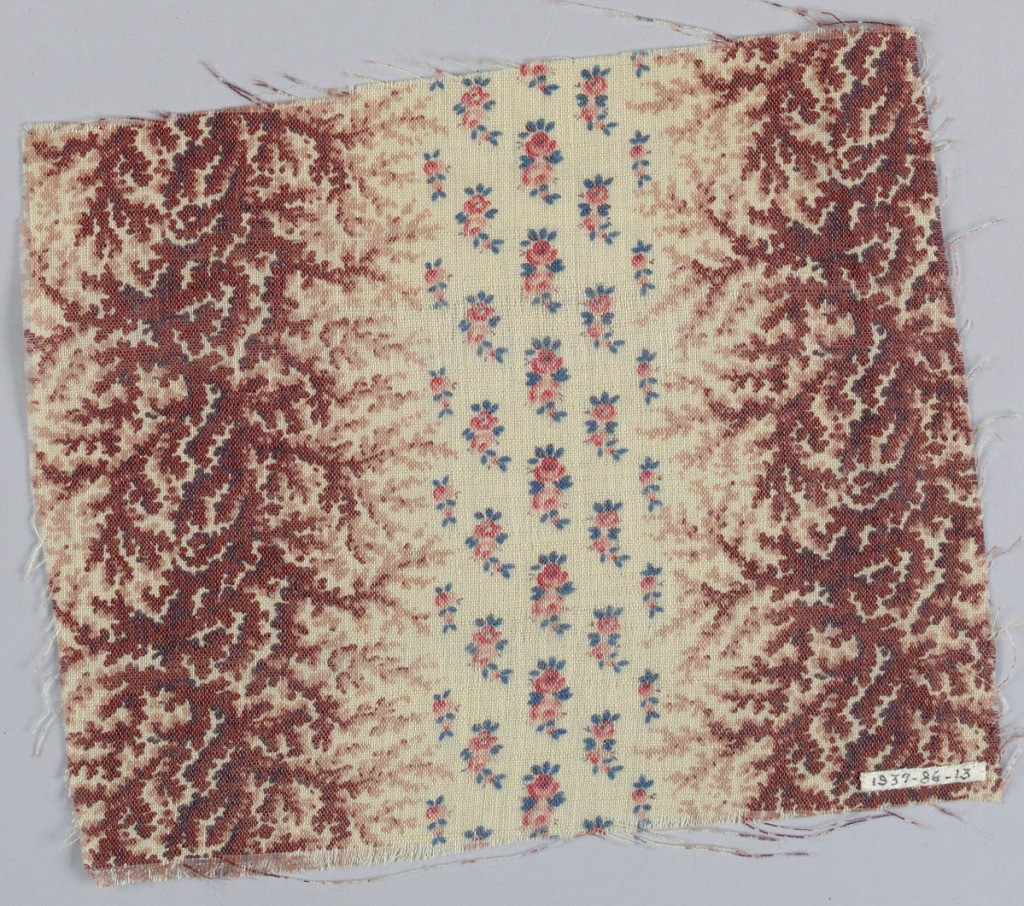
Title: Fragment
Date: late 19th century
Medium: wool, cotton Technique: printed on plain weave
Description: Cream coloured ground with broad vertical stripes of closely massed slender foliate design in browns and black, alternating with tiny rose buds in pink and blue.